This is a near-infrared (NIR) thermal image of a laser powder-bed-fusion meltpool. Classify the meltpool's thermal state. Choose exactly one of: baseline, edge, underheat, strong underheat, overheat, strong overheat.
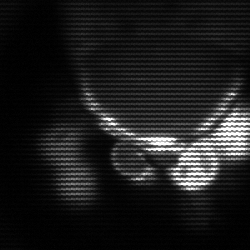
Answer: baseline